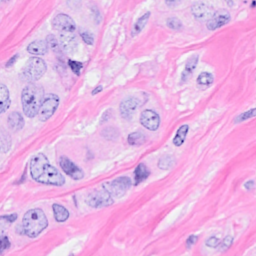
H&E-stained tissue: Breast